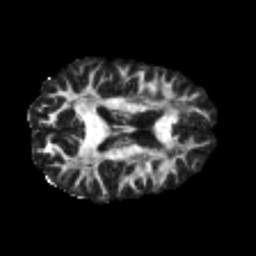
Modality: FA
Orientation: axial
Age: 31
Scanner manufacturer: philips
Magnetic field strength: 3 T
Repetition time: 8.6 s
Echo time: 0.127 s